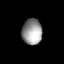
Tissue: lung
Cell type: Epithelial cells
Senescence score: 0.2055
Nuclear area (px): 506
Mean DAPI intensity: 151.542